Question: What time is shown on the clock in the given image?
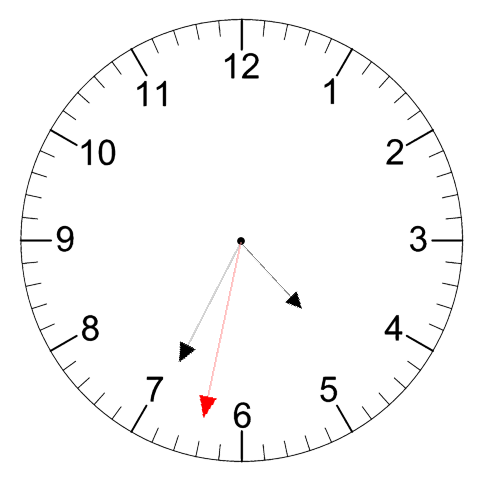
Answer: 04:34:32